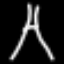
Label: The Eiffel Tower